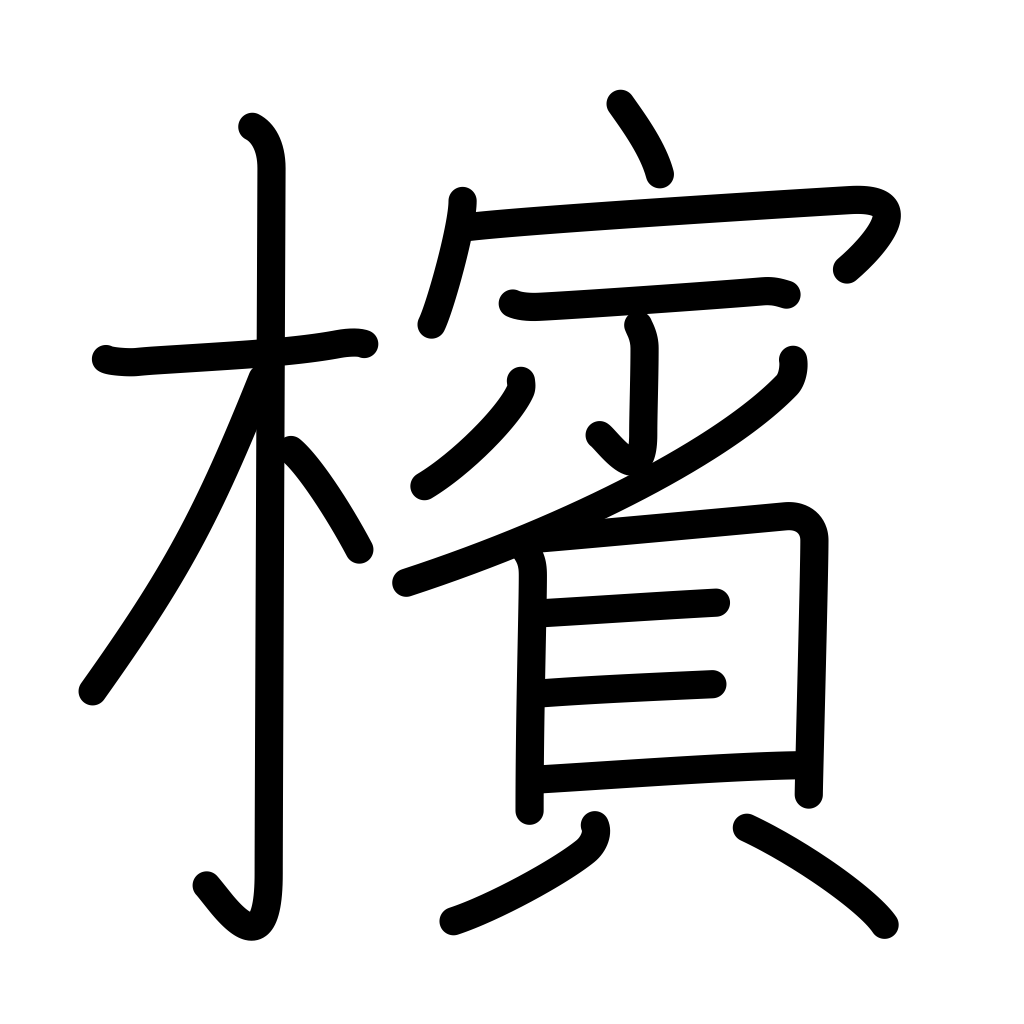
Meaning: betel-nut palm